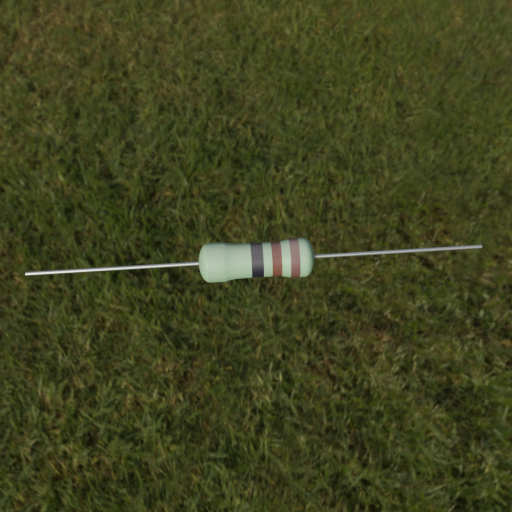
Resistor colour bands (in order): black, brown, brown